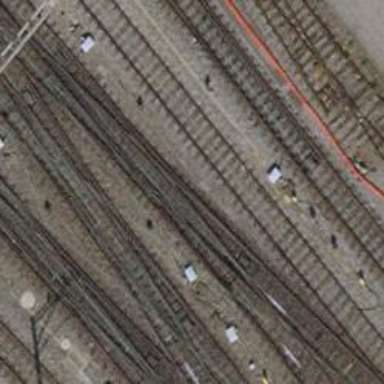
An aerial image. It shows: Railway switch.